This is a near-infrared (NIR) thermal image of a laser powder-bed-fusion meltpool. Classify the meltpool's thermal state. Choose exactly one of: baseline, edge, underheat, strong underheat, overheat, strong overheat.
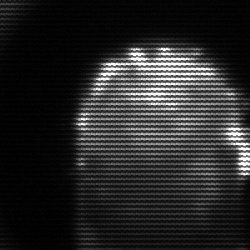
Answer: baseline